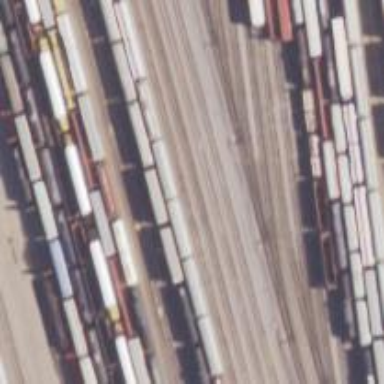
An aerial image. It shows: Railway yard in service.